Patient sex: F
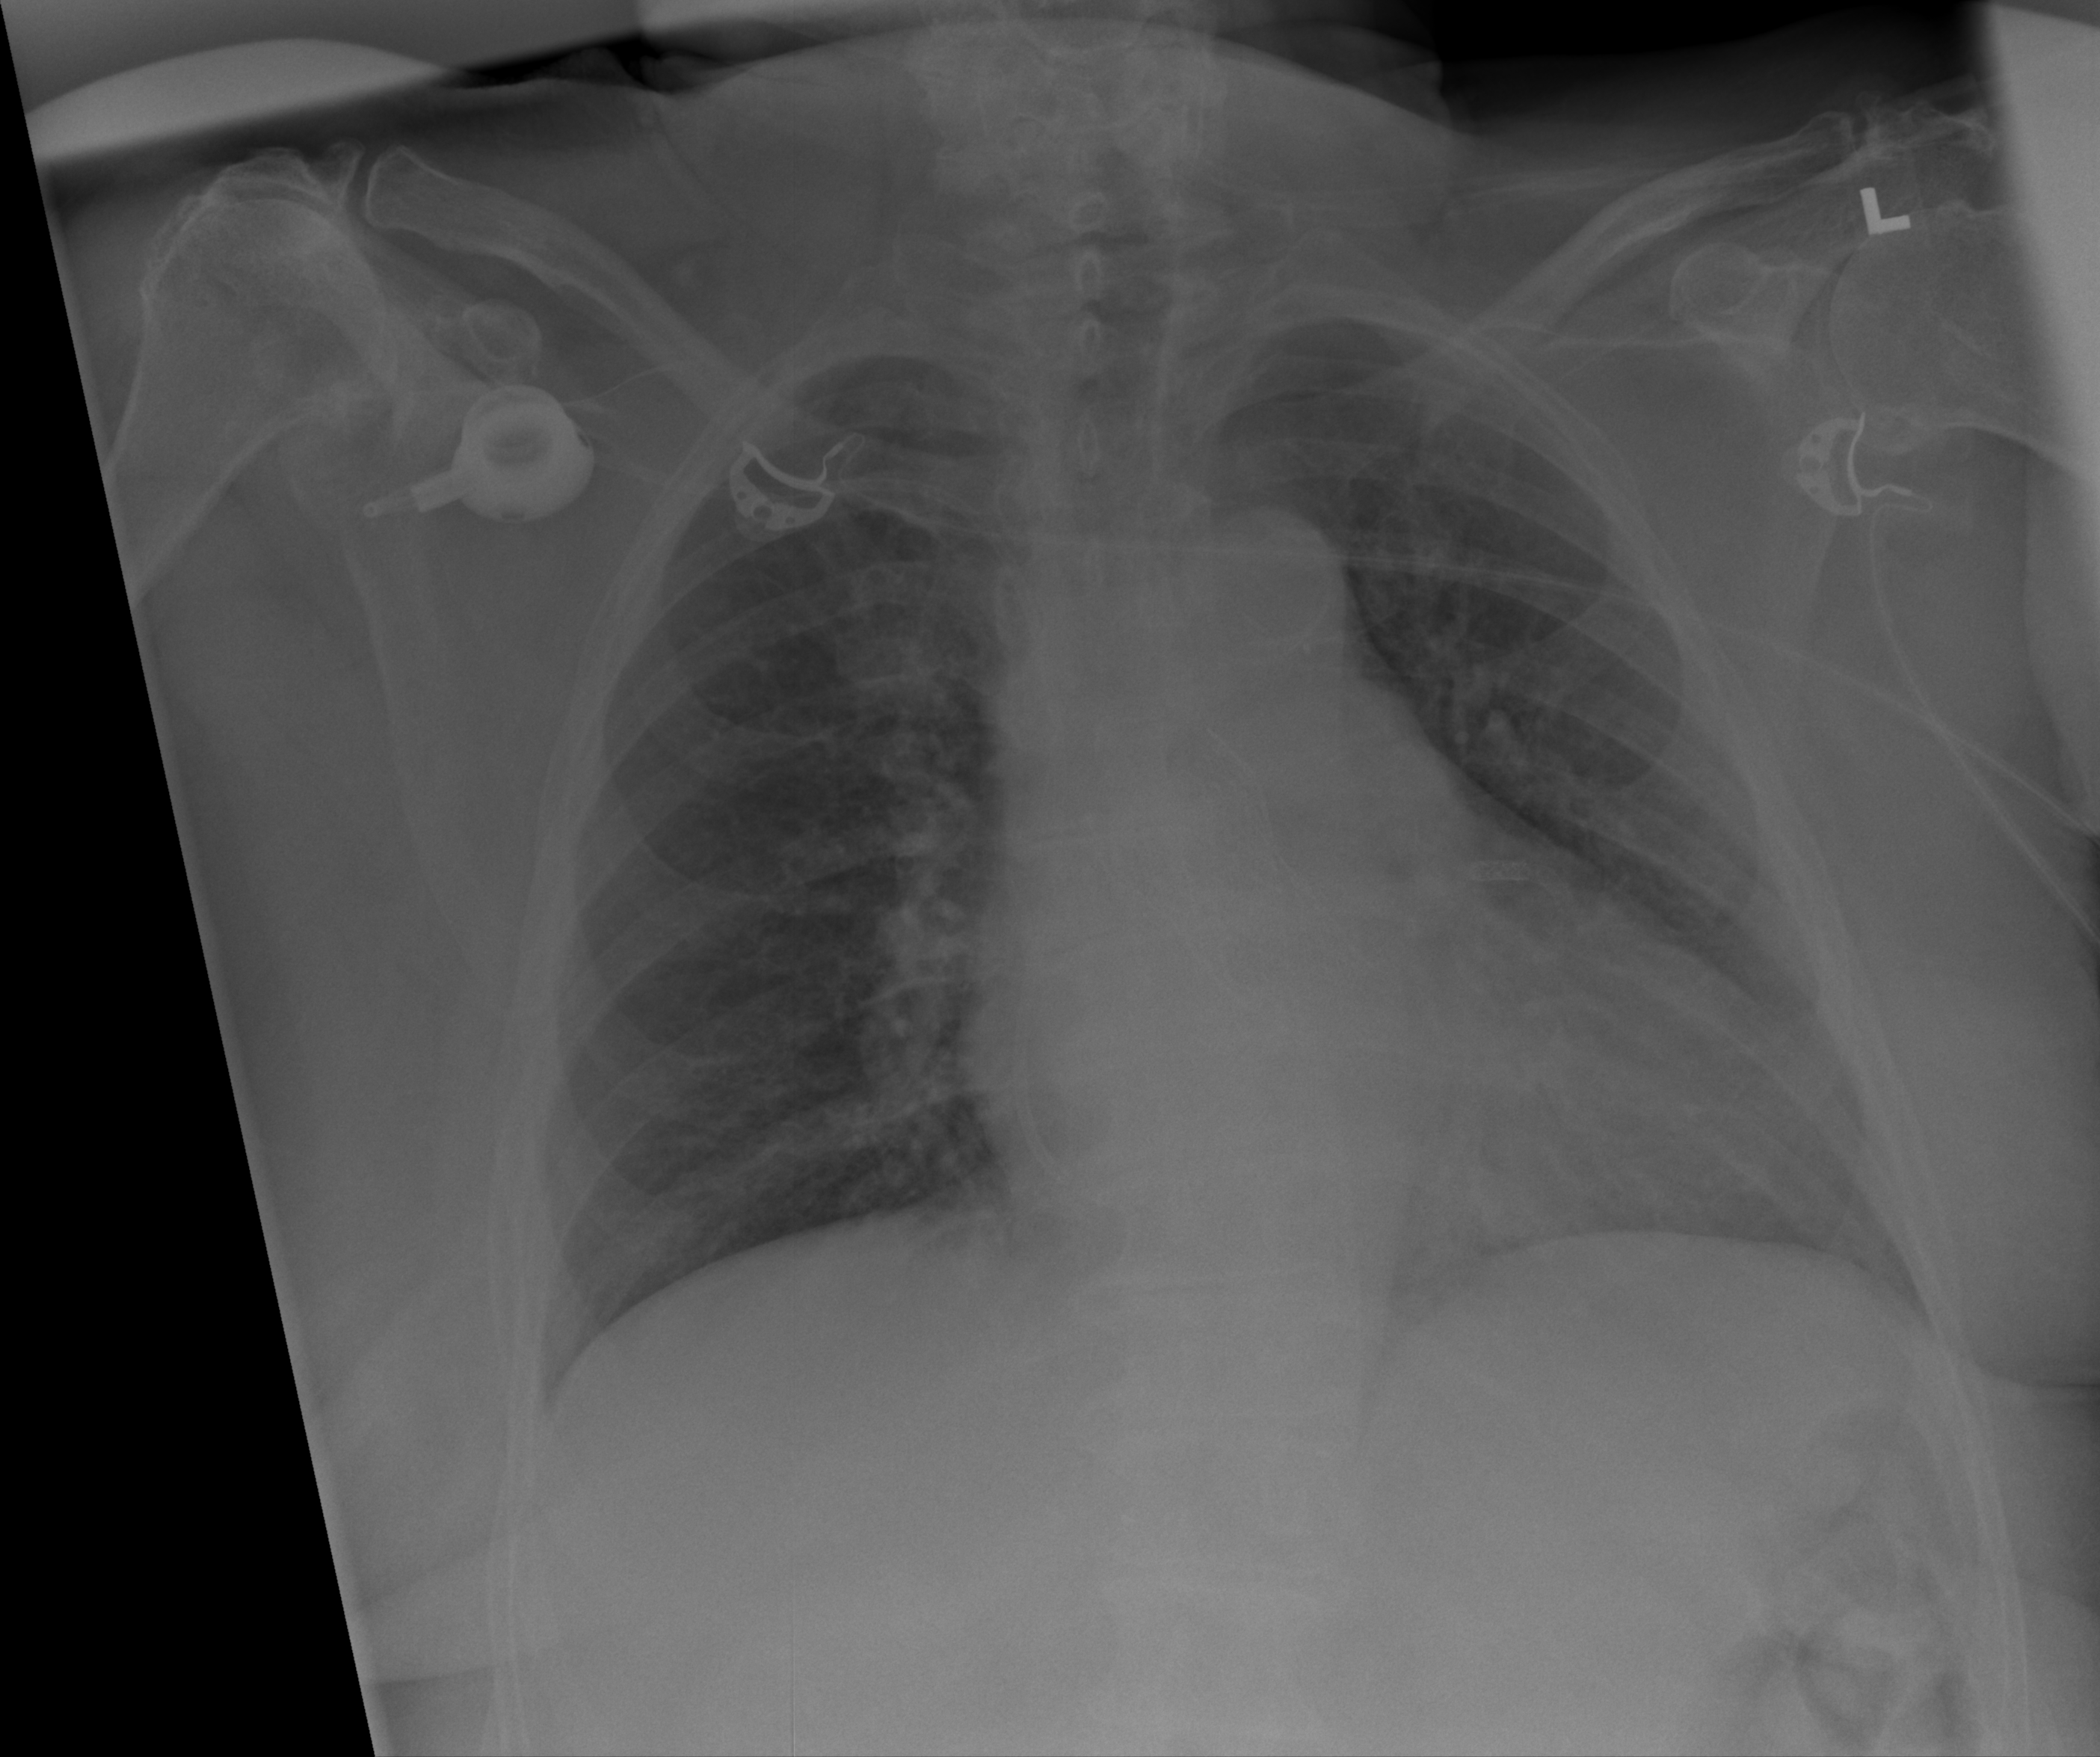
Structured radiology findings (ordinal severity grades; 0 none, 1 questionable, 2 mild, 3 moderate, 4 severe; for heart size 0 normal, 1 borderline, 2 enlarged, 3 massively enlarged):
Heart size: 3
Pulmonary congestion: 2
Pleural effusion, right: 0
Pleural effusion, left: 2
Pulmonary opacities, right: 0
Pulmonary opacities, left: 0
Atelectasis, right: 0
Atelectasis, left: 0